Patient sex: M
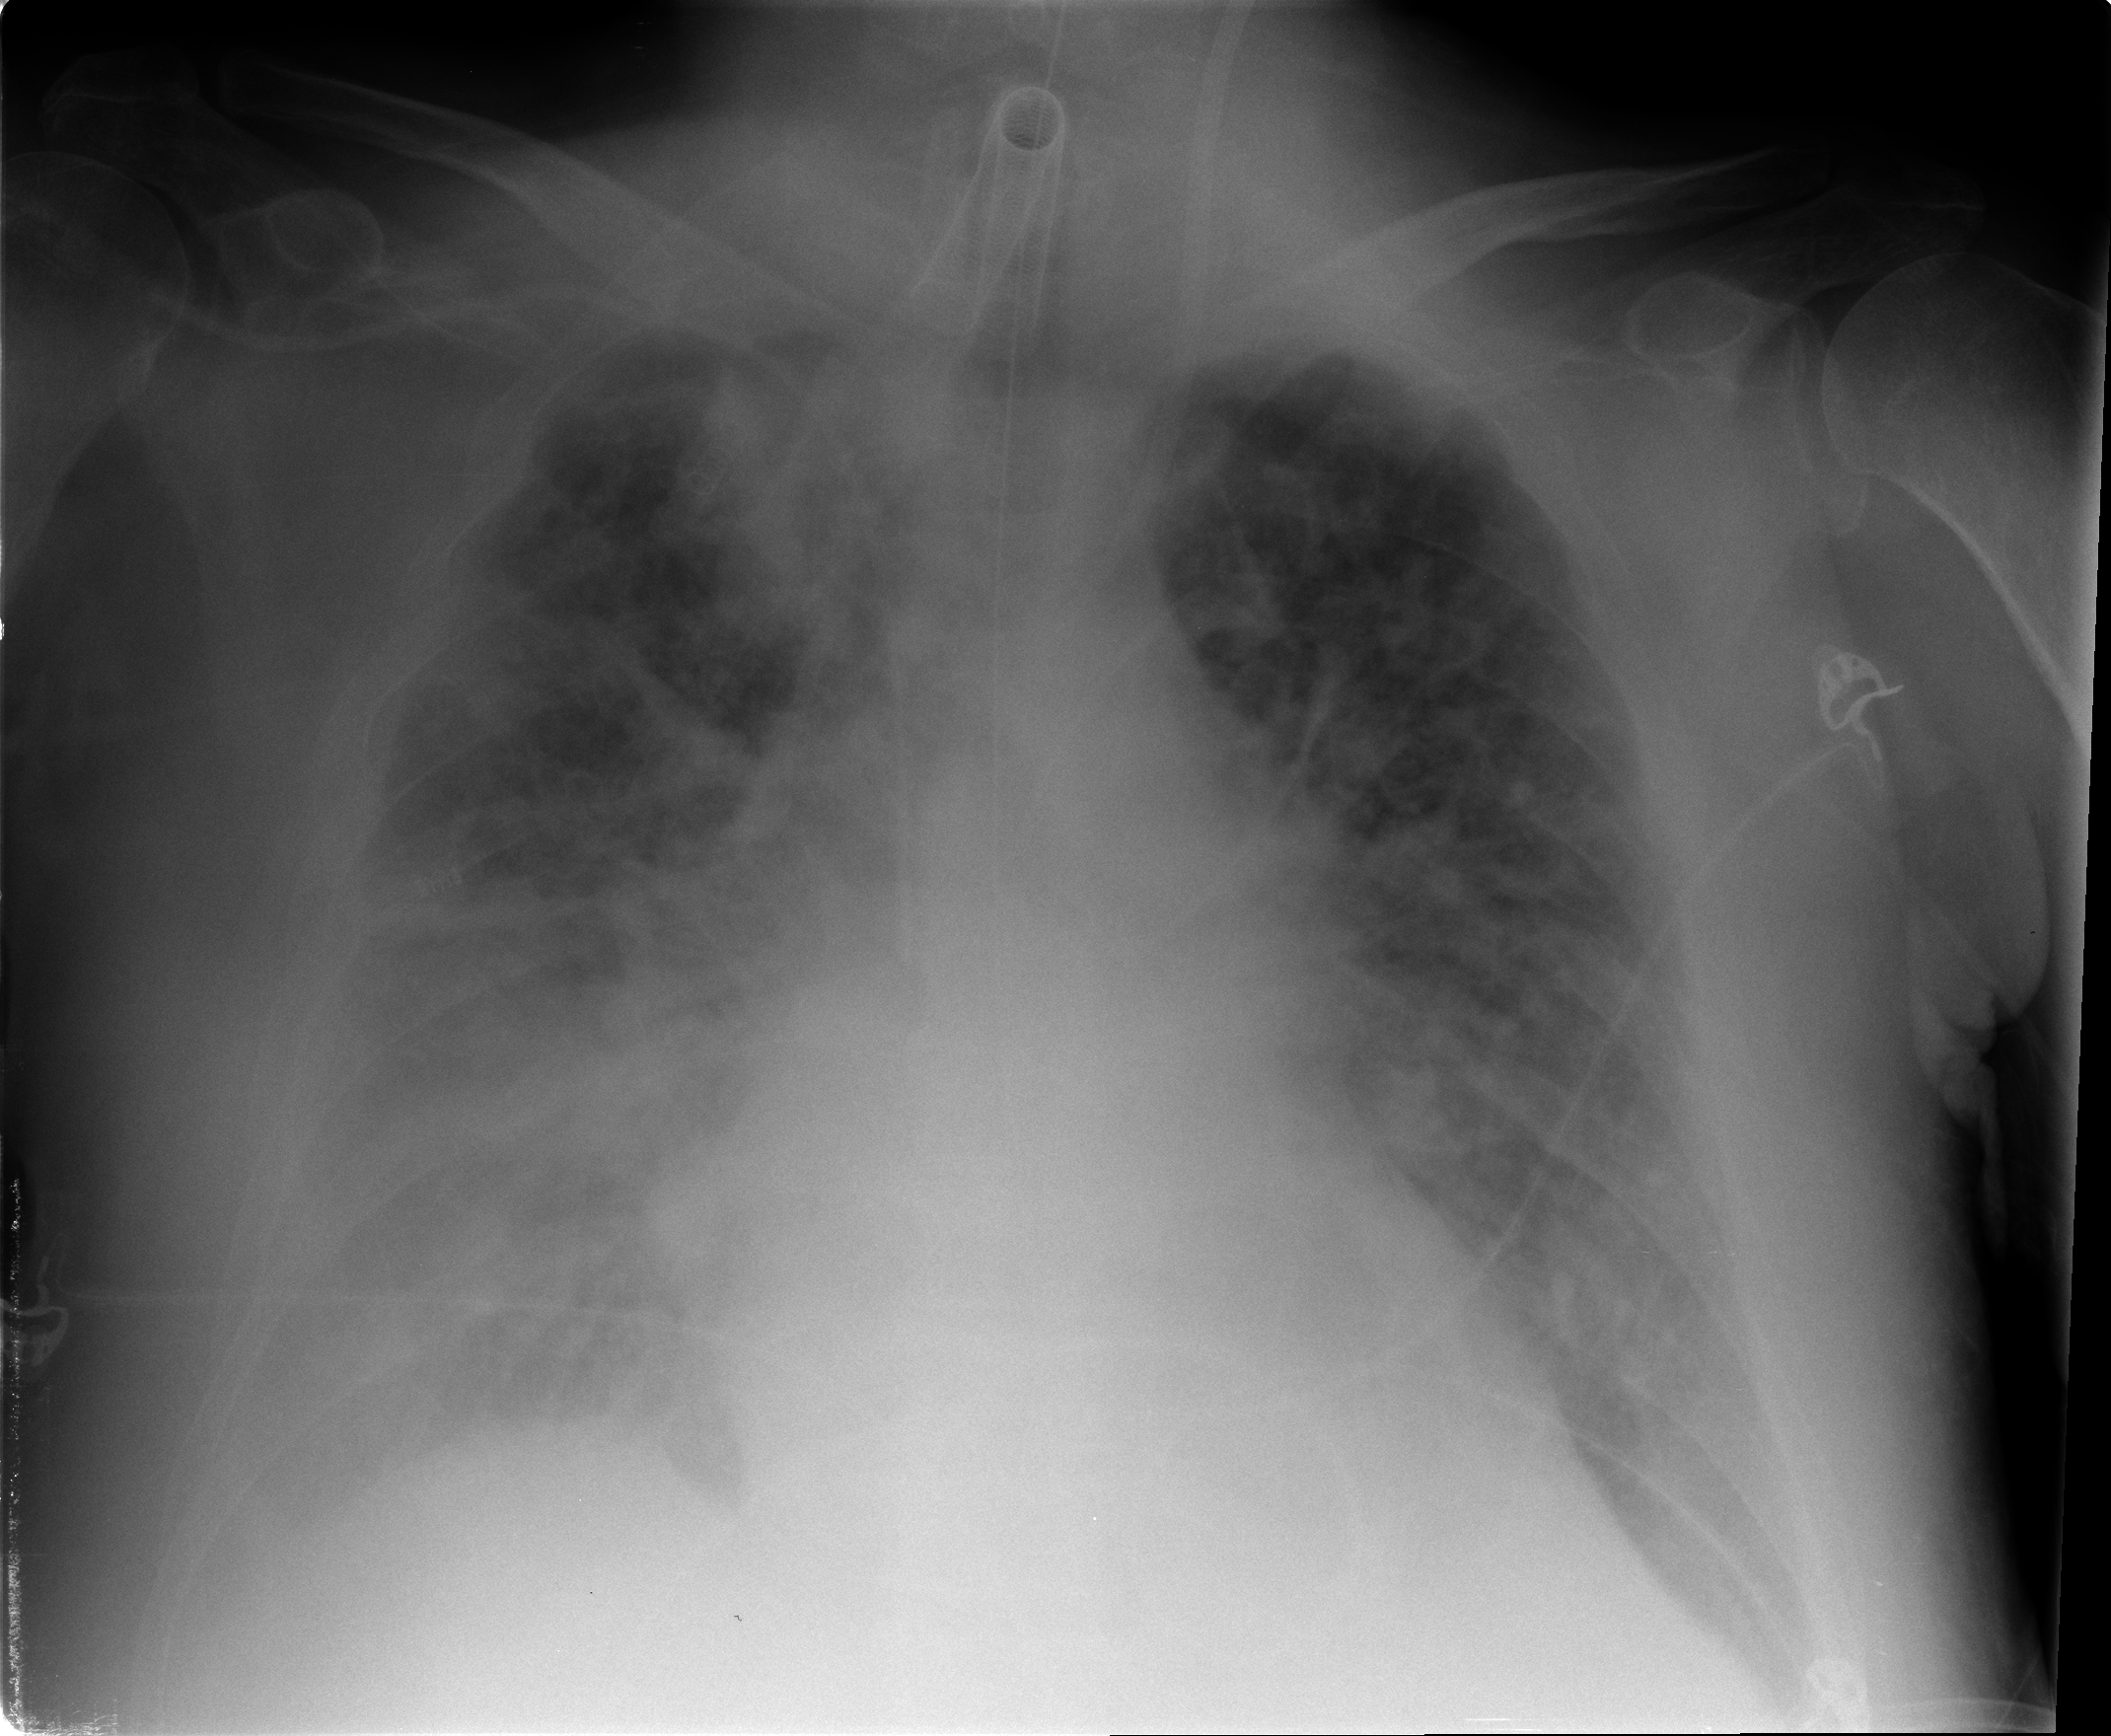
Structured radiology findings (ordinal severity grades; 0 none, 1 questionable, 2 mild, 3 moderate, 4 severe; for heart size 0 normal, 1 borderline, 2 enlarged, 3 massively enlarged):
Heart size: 1
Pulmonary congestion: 2
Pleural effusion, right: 3
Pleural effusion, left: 0
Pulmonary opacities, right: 4
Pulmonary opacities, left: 3
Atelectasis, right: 3
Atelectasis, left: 3